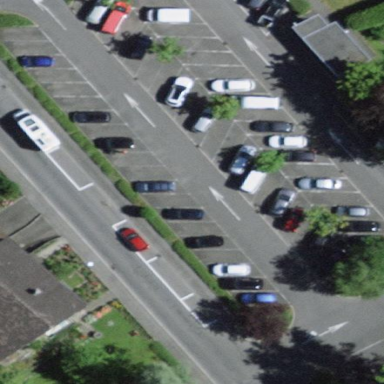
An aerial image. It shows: Parking area with surface.